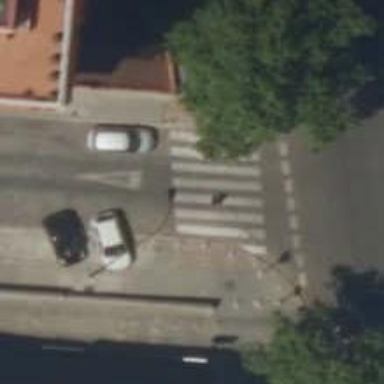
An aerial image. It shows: Asphalt footway with zebra crossing.